Question: I am quite new to swift and Xcode however, I have been programming in other languages for several years. I am trying to procedurally create a 3D mesh in SceneKit (iOS). My code works as expected however, when running the application the generated object renders a flat black colour, ignoring all lighting. I have also added a cube to the scene to show that the scene lighting is working.
I would imagine that there is either a problem with the shader or that I need to define the normals of the geometry to fix this. I have tried playing around with a few properties of the SCNMaterial, but they don't seem to change anything.
If it is just a case of defining the normals, please could you advise how I would do this in Swift / SceneKit. Or perhaps I have missed something else, any help would be much appreciated.
Screenshot below:

My code below:
'''
public static func CreateMesh (size: CGFloat, resolution: CGFloat) -> SCNNode? {
let axisCount = Int(floor(size / resolution))
let bottomLeft = CGVector(
dx: CGFloat(-(axisCount / 2)) * resolution,
dy: CGFloat(-(axisCount / 2)) * resolution
)
var verts = Array(
repeating: Array(
repeating: (i: Int(0), pos: SCNVector3.init(x: 0, y: 0, z: 0)),
count: axisCount),
count: axisCount
)
var vertsStream = [SCNVector3]()
var i : Int = 0
for x in 0...axisCount-1 {
for y in 0...axisCount-1 {
verts[x][y] = (
i,
SCNVector3(
x: Float(bottomLeft.dx + CGFloat(x) * resolution),
y: Float.random(in: 0..<0.1),
z: Float(bottomLeft.dy + CGFloat(y) * resolution)
)
)
vertsStream.append(verts[x][y].pos)
i += 1
}
}
var tris = [(a: Int, b: Int, c: Int)]()
var trisStream = [UInt16]()
for x in 0...axisCount - 2 {
for y in 0...axisCount - 2 {
// Quad
tris.append((
a: verts[x][y].i,
b: verts[x][y+1].i,
c: verts[x+1][y+1].i
))
tris.append((
a: verts[x+1][y+1].i,
b: verts[x+1][y].i,
c: verts[x][y].i
))
}
}
for t in tris {
trisStream.append(UInt16(t.a))
trisStream.append(UInt16(t.b))
trisStream.append(UInt16(t.c))
}
// Create scene element
let geometrySource = SCNGeometrySource(vertices: vertsStream)
let geometryElement = SCNGeometryElement(indices: trisStream, primitiveType: .triangles)
let geometryFinal = SCNGeometry(sources: [geometrySource], elements: [geometryElement])
let node = SCNNode(geometry: geometryFinal)
////////////////////////
// FIX MATERIAL
////////////////////////
let mat = SCNMaterial()
mat.diffuse.intensity = 1
mat.lightingModel = .blinn
mat.blendMode = .replace
node.geometry?.materials = [mat]
return node
}
'''
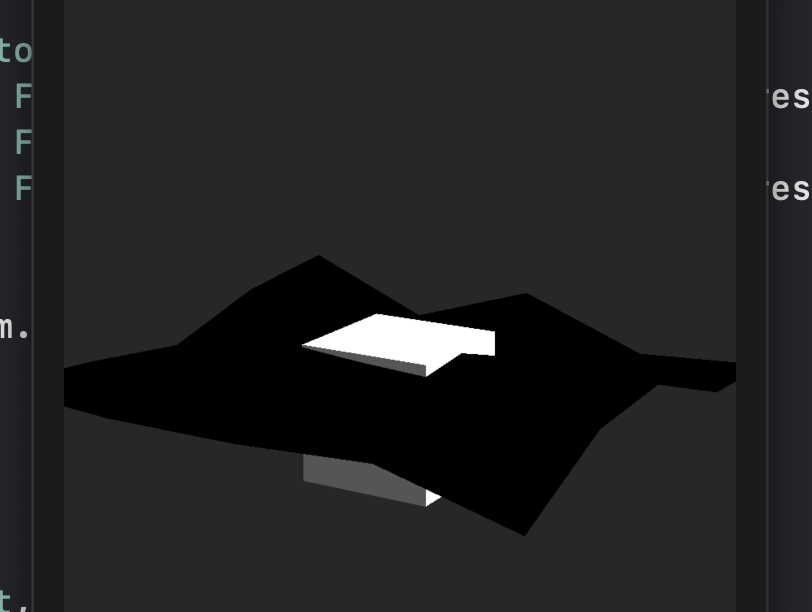
Answer: After a lot of searching I managed to find a post with a line of code that looks something like this:
'''
let gsNormals = SCNGeometrySource(normals: normalStream)
'''
So from there I managed to work out how to set the surface normals. It seems like there really isn't a lot of online content / learning material when it comes to the more advanced topics like this in Xcode / Swift, which is quite unfortunate.
I have set it up to create a parabolic shape plane, just for testing. But this code will be used to generate a mesh from a height map, which should now be easy to implement. I think it's pretty useful code, so I have included it below incase anyone else ever has the same issue that I did.
<URL>
'''
public static func CreateMesh (size: CGFloat, resolution: CGFloat) -> SCNNode? {
let axisCount = Int(floor(size / resolution))
let bottomLeft = CGVector(
dx: CGFloat(-(axisCount / 2)) * resolution,
dy: CGFloat(-(axisCount / 2)) * resolution
)
/// Verticies ///
var verts = Array(
repeating: Array(
repeating: (i: Int(0), pos: SCNVector3.init(x: 0, y: 0, z: 0)),
count: axisCount),
count: axisCount
)
var vertsStream = [SCNVector3]()
var i = 0
for x in 0...axisCount - 1 {
for y in 0...axisCount - 1 {
var dx = axisCount / 2 - x
dx = dx * dx
var dy = axisCount / 2 - y
dy = dy * dy
let yVal = Float(Double(dx + dy) * 0.0125)
verts[x][y] = (
i: i,
pos: SCNVector3(
x: Float(bottomLeft.dx + CGFloat(x) * resolution),
//y: Float.random(in: 0..<0.1),
y: yVal,
z: Float(bottomLeft.dy + CGFloat(y) * resolution)
)
)
vertsStream.append(verts[x][y].pos)
i += 1
}
}
///
/// Triangles ///
var tris = [(a: Int, b: Int, c: Int)]()
var trisStream = [UInt32]()
for x in 0...axisCount - 2 {
for y in 0...axisCount - 2 {
// Quad
tris.append((
a: verts[x][y].i,
b: verts[x][y+1].i,
c: verts[x+1][y].i
))
tris.append((
a: verts[x+1][y].i,
b: verts[x][y+1].i,
c: verts[x+1][y+1].i
))
}
}
for t in tris {
trisStream.append(UInt32(t.a))
trisStream.append(UInt32(t.b))
trisStream.append(UInt32(t.c))
}
///
/// Normals ///
var normalStream = [SCNVector3]()
for x in 0...axisCount - 1 {
for y in 0...axisCount - 1 {
// calculate normal vector perp to average plane
let leftX = x == 0 ? 0 : x - 1
let rightX = x == axisCount - 1 ? axisCount - 1 : x + 1
let leftY = y == 0 ? 0 : y - 1
let rightY = y == axisCount - 1 ? axisCount - 1 : y + 1
let avgXVector = float3(verts[rightX][y].pos) - float3(verts[leftX][y].pos)
let avgYVector = float3(verts[x][rightY].pos) - float3(verts[x][leftY].pos)
// If you are unfamiliar with how to calculate normals
// search for vector cross product, this is used to find
// a vector that is orthogonal to two other vectors, in our
// case perpendicular to the surface
let normal = cross(
normalize(avgYVector),
normalize(avgXVector)
)
normalStream.append(SCNVector3(normal))
}
}
///
// Create scene element
let gsGeometry = SCNGeometrySource(vertices: vertsStream)
let gsNormals = SCNGeometrySource(normals: normalStream)
let geometryElement = SCNGeometryElement(indices: trisStream, primitiveType: .triangles)
let geometryFinal = SCNGeometry(sources: [gsGeometry, gsNormals], elements: [geometryElement])
let node = SCNNode(geometry: geometryFinal)
let mat = SCNMaterial()
mat.isDoubleSided = true
mat.lightingModel = .blinn
node.geometry?.materials = [mat]
return node
}
'''